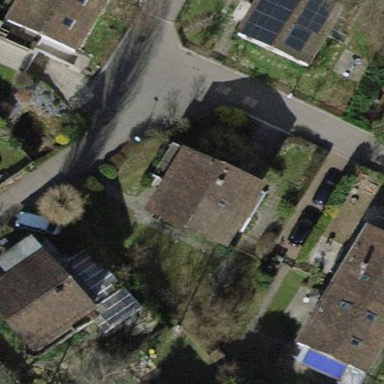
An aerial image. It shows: Detached building.